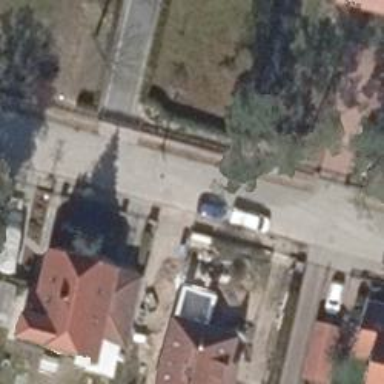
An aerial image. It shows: Residential road with dirt sidewalk on the left.